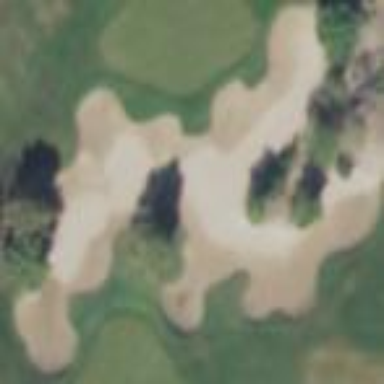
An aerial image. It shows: Sandy area is golf bunker.